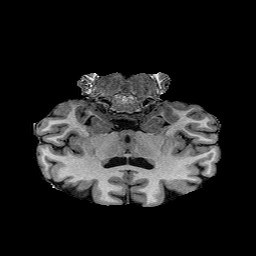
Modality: T1w
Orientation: sagittal